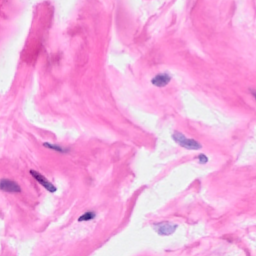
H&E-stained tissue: Breast